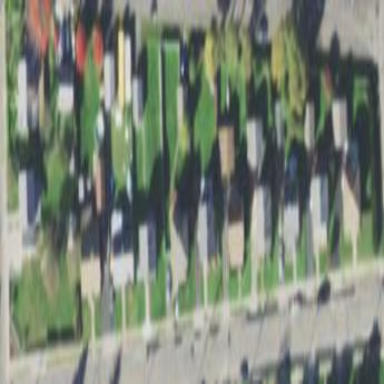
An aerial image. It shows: This residential area consists of single-family homes.